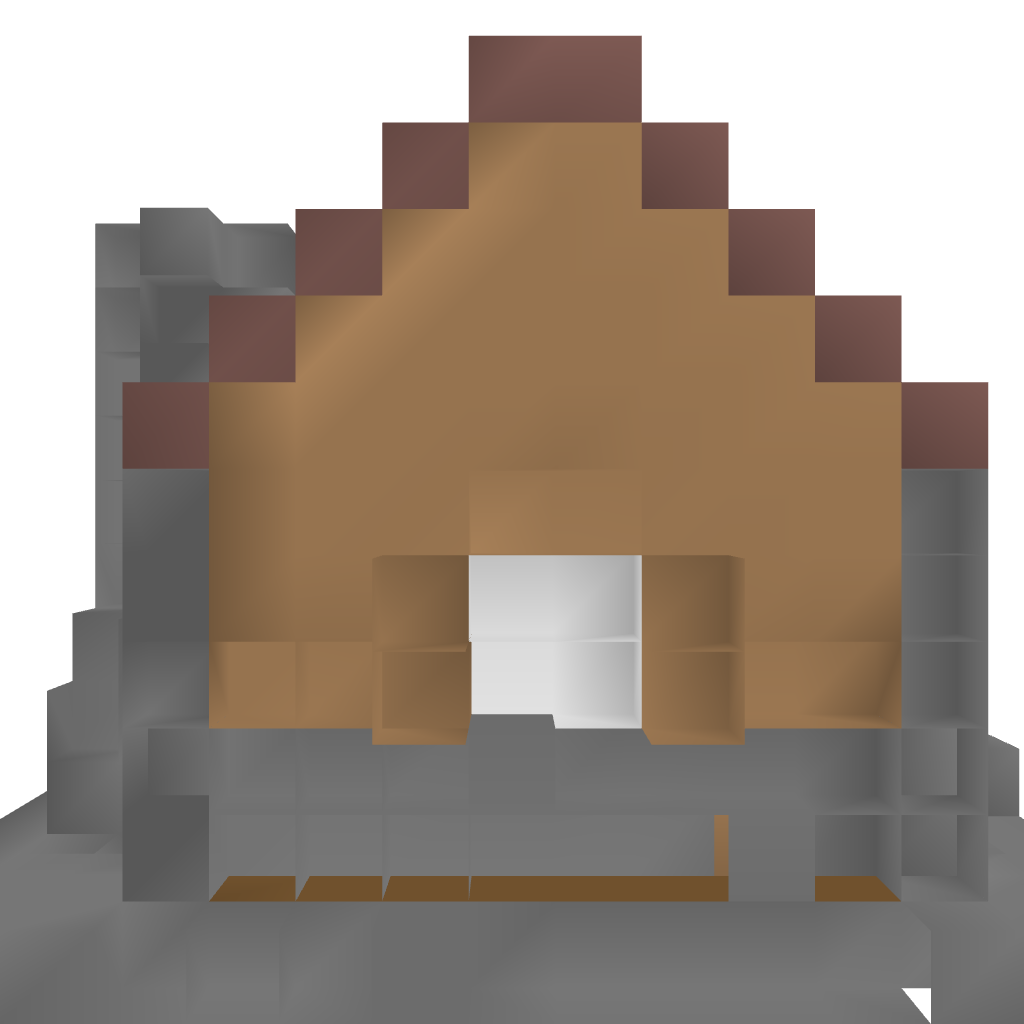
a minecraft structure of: Small Brick House bad low quality